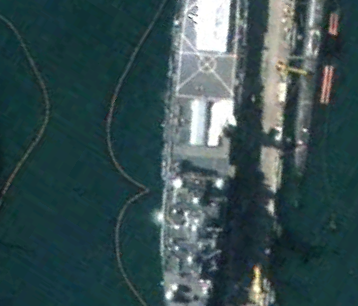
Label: combat